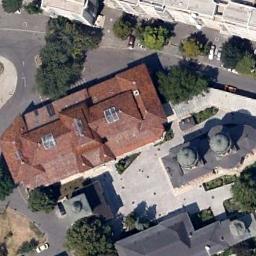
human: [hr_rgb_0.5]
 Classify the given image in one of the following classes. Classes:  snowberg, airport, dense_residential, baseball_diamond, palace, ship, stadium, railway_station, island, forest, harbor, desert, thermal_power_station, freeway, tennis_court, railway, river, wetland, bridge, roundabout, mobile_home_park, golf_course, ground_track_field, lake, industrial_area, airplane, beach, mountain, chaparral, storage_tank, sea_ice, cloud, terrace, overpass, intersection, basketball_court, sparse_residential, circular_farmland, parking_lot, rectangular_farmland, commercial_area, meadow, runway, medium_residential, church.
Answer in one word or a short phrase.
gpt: church